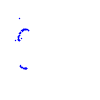
Particle: pion